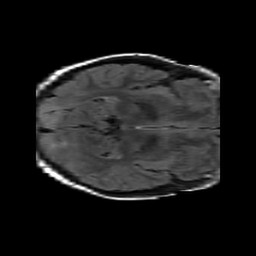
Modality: FLAIR
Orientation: axial
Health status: ill
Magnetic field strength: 3 T